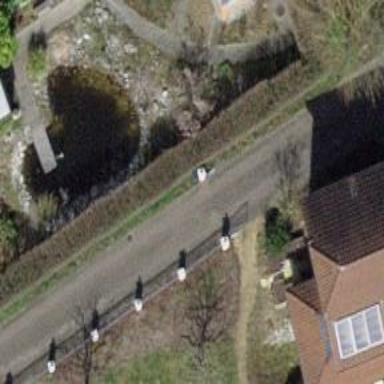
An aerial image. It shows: Metal fence as barrier.